Question: I'm using XCODE 4.2.
In Xcode, title of targets is cleared like pic.
How can I restore targets title?
Is this no problem though targets title is empty?

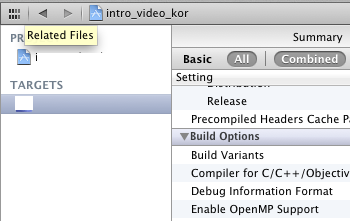
Answer: First, the target title may not really be completely empty. Xcode4 doesn't seem to let you clear the title completely, but you can set it to a space.
Second, you can edit the target title. Just select the target so that the whole line is selected, and then click on the row. The title area should become editable, with any existing title selected. Type a new name, click somewhere else, and you're done.